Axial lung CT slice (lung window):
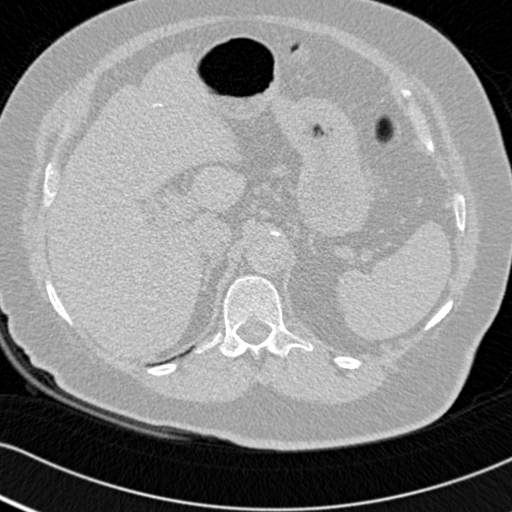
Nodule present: no